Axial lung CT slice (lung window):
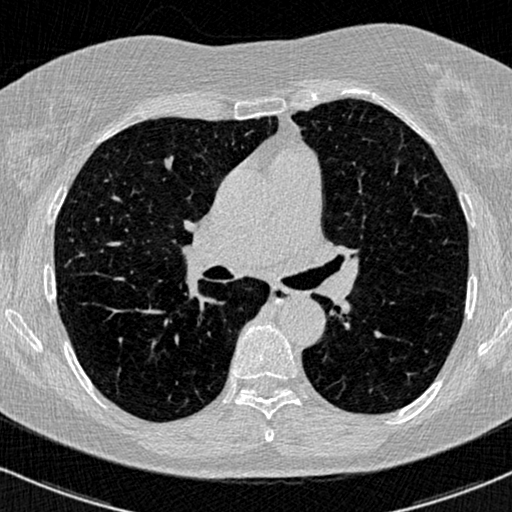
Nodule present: no